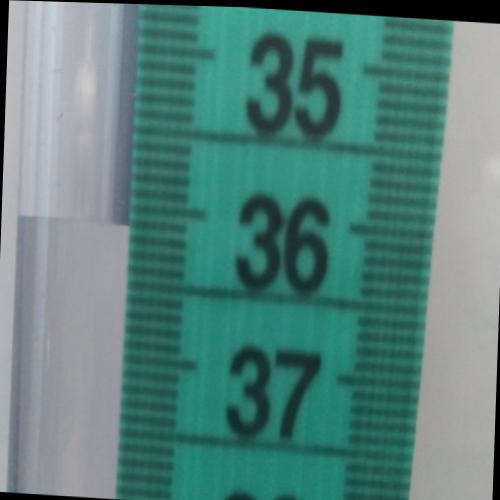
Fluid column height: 36.1 cm